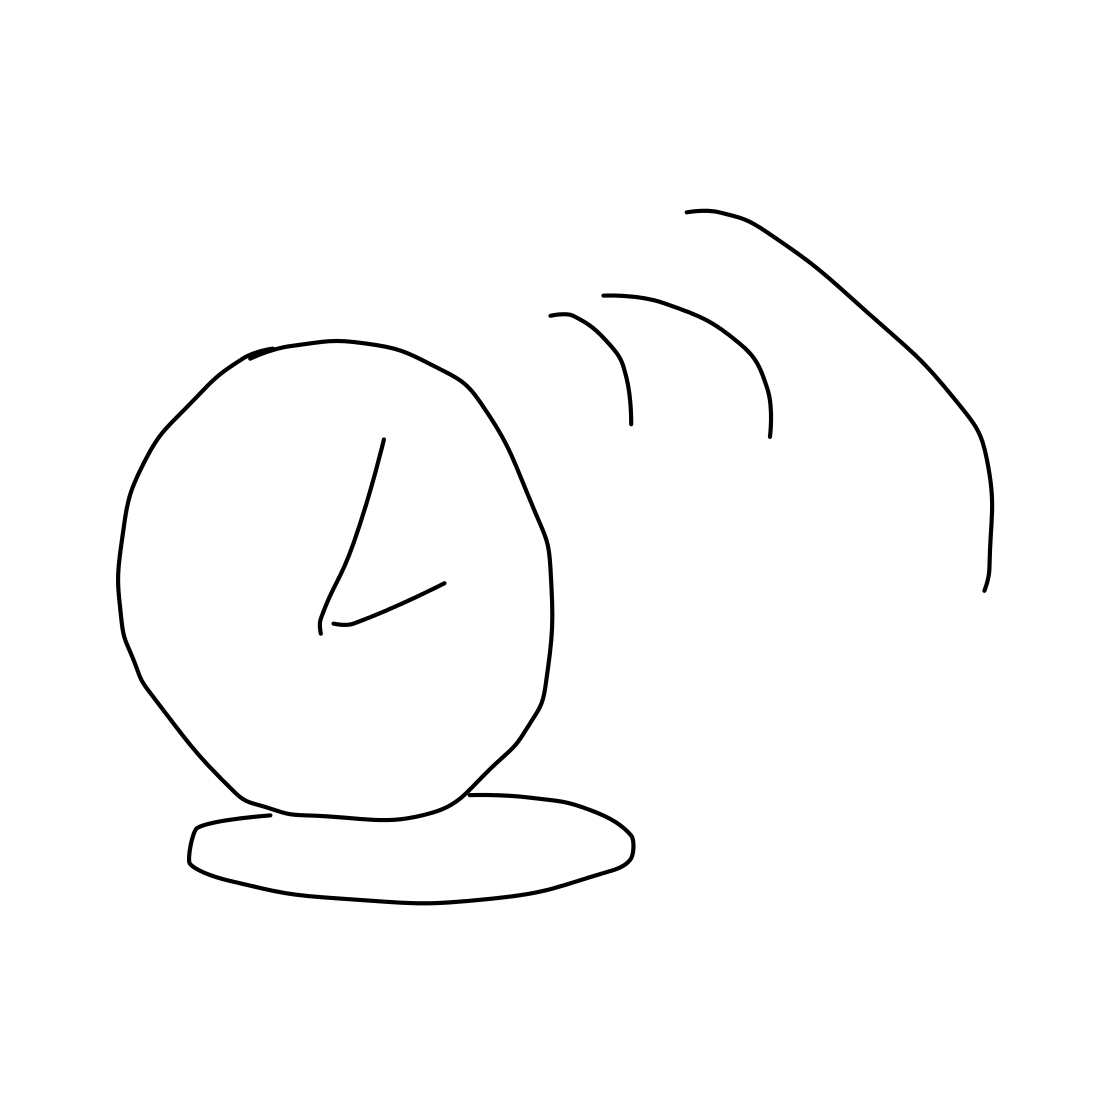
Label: alarm clock